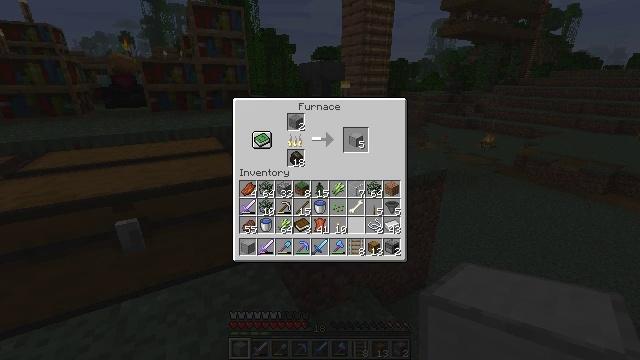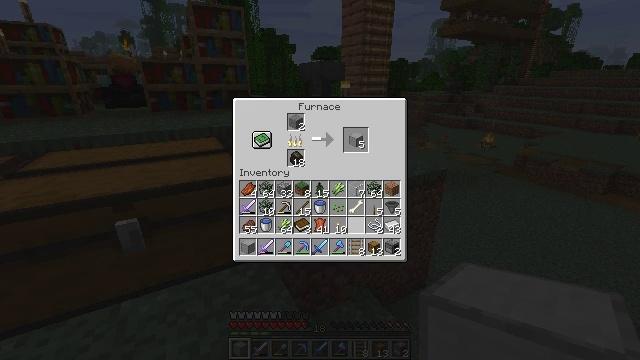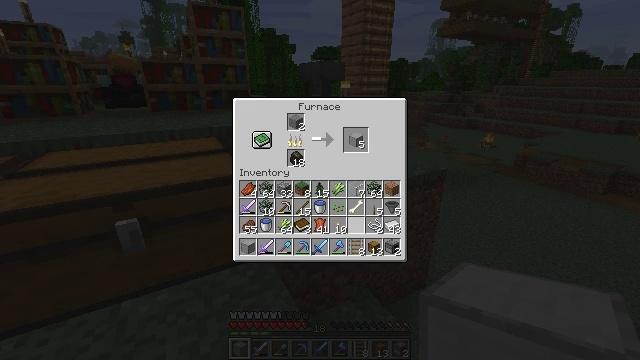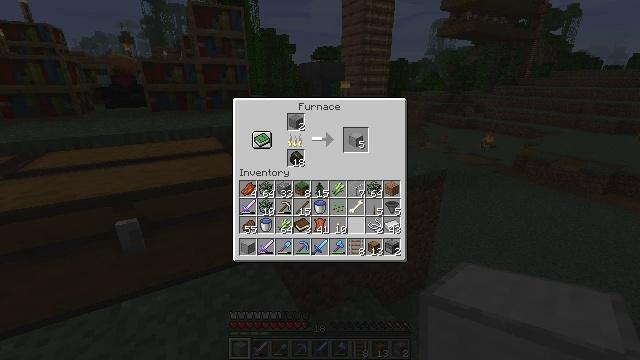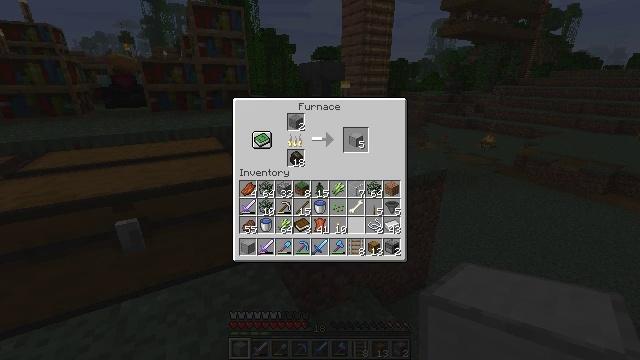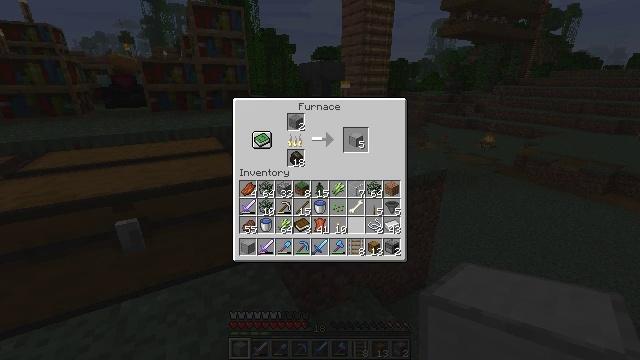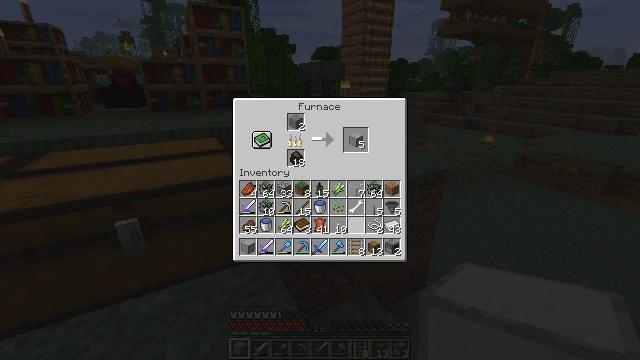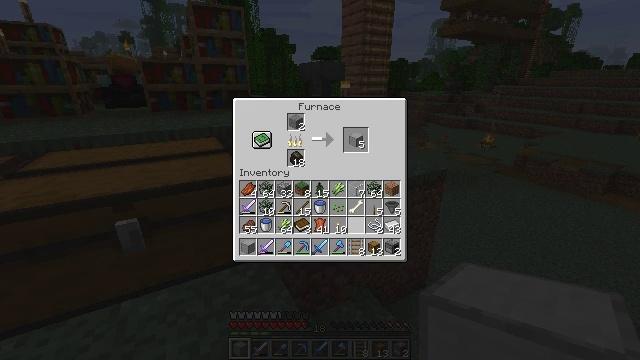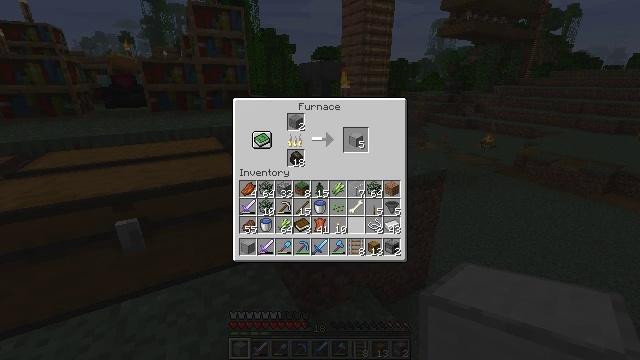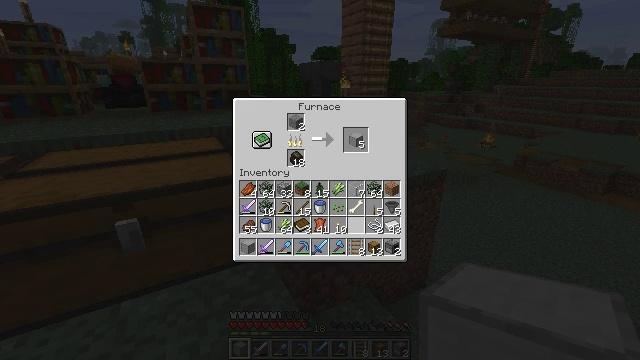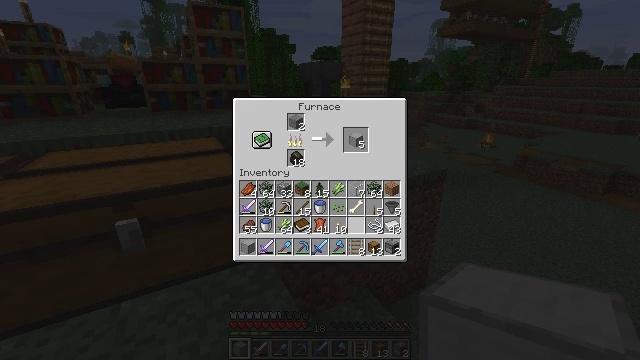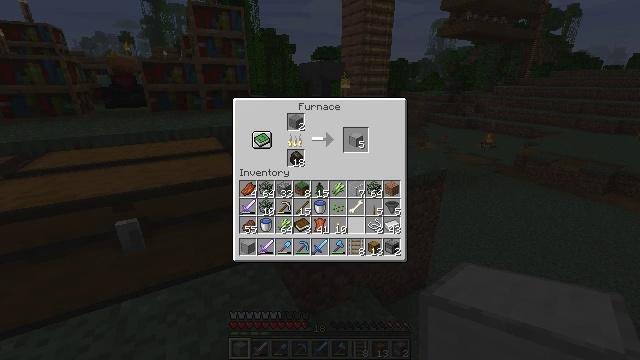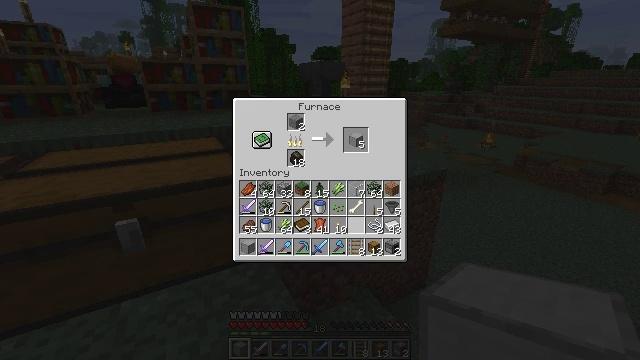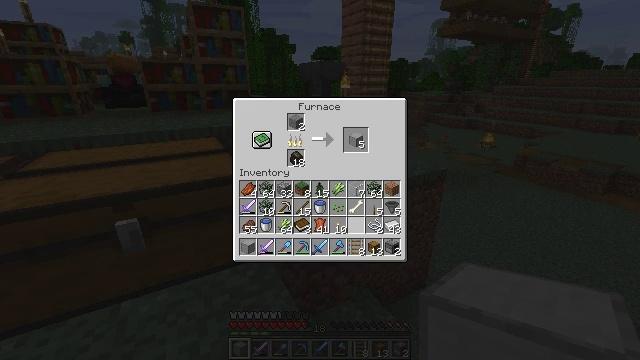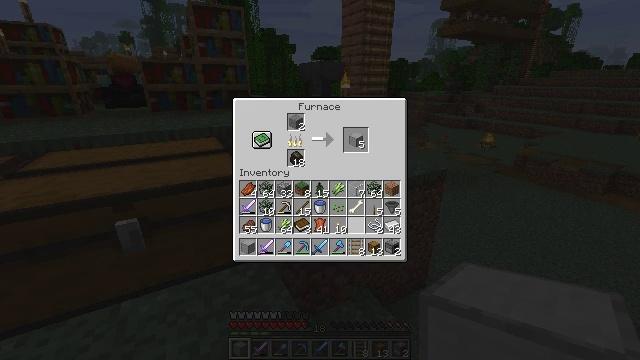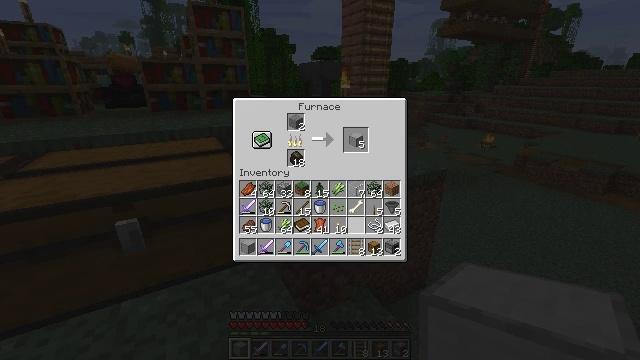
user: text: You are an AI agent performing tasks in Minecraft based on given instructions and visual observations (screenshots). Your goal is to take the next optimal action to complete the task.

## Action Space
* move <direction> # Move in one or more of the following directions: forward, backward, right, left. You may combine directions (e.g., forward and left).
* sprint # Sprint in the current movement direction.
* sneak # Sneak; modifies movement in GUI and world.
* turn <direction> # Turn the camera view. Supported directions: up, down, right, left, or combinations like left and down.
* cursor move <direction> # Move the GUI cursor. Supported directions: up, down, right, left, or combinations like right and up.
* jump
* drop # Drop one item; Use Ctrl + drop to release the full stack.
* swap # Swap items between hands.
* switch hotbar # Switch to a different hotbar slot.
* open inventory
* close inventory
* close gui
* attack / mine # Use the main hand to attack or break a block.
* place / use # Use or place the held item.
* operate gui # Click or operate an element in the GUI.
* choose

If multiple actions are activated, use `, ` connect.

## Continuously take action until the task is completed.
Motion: motion action
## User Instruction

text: Interact with the furnace to make smooth stone.
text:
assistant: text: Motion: no_op
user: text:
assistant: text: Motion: no_op
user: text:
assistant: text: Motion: no_op
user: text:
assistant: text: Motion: no_op
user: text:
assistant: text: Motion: no_op
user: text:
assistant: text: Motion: no_op
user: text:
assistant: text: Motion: no_op
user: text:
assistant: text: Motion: no_op
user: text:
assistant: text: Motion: no_op
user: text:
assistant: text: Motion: no_op
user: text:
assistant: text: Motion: no_op
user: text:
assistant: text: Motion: no_op
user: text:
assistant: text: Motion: no_op
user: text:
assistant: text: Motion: no_op
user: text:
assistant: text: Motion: no_op
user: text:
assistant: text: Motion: no_op
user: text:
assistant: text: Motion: no_op
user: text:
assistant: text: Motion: no_op
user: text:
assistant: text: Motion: no_op
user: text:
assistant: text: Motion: no_op
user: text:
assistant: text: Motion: no_op
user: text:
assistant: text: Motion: no_op
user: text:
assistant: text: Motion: no_op
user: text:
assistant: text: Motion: no_op
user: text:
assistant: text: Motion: no_op
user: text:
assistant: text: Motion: no_op
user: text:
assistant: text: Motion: no_op
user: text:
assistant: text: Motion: no_op
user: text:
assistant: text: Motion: no_op
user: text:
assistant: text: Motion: no_op